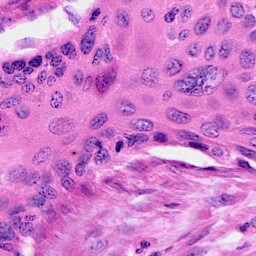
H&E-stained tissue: Cervix